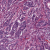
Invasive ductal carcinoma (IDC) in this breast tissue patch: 1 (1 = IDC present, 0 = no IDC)